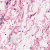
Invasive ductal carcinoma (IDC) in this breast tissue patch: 0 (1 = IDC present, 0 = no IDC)